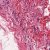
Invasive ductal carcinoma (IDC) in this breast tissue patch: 0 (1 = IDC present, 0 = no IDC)